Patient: sex F, age 47
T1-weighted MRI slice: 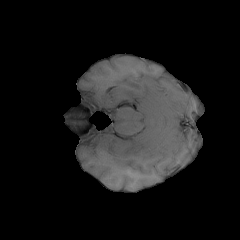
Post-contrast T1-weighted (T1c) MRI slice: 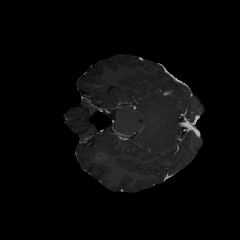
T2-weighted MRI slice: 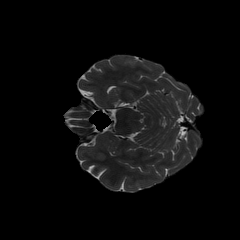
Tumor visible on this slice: no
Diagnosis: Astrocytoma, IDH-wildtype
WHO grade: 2